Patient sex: F
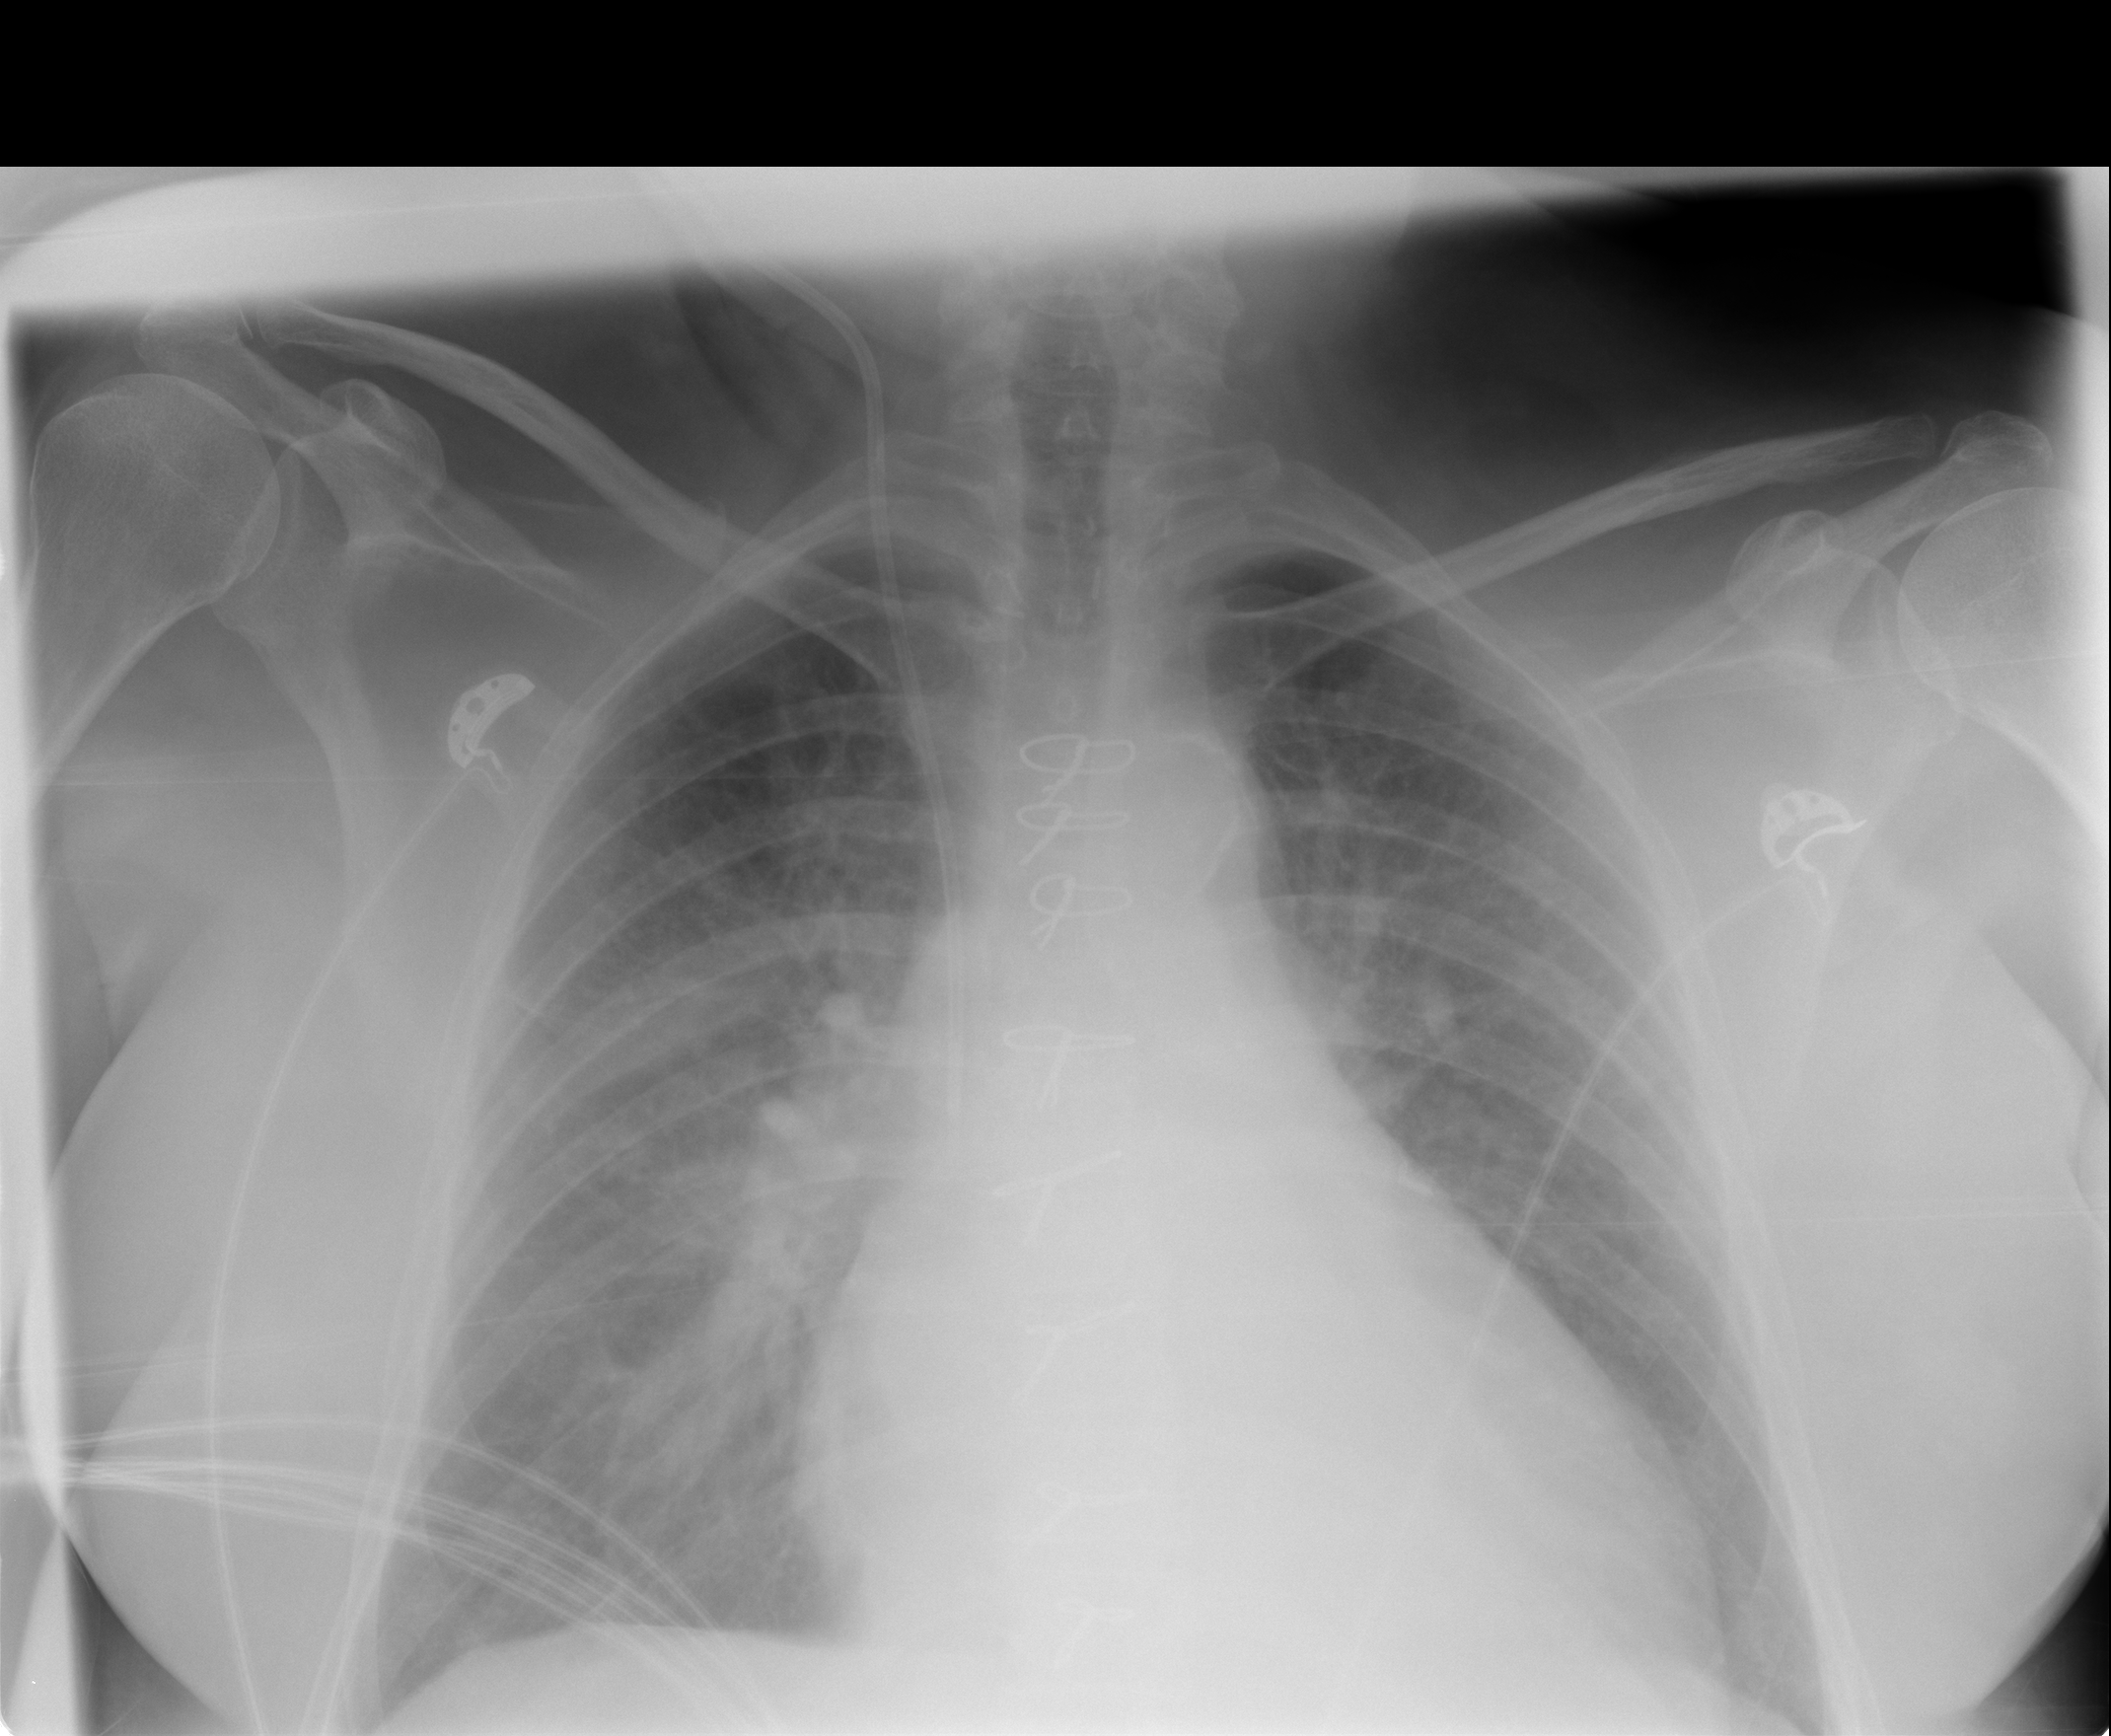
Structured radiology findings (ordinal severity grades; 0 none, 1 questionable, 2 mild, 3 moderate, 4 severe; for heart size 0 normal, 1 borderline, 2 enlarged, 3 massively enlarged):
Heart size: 1
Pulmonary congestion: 0
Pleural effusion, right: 0
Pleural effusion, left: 2
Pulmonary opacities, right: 1
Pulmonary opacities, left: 0
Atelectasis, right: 2
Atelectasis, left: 0